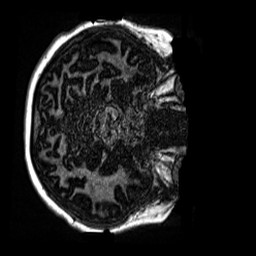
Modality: MP2RAGE
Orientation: axial
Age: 12
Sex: female
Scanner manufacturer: siemens
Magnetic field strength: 3 T
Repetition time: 4 s
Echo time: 0.00299 s